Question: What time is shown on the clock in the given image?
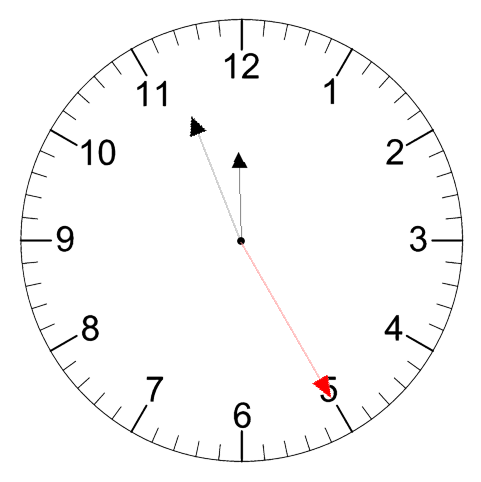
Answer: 11:56:25